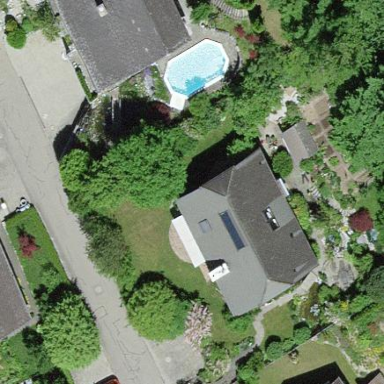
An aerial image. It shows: Residential building.